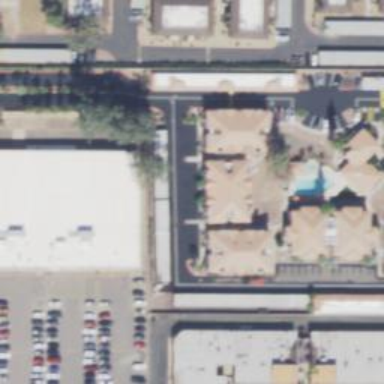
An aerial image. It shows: Building that houses bowling alley.